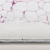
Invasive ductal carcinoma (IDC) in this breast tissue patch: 0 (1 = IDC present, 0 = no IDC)